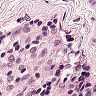
Metastatic tissue present: no